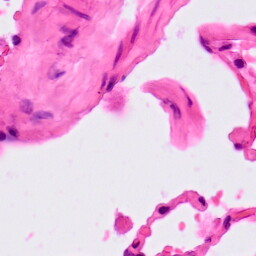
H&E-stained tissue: Lung